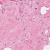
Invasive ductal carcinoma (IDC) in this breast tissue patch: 0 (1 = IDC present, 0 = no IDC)